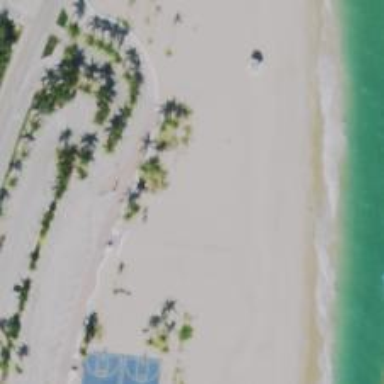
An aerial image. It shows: Pitch used for beach volleyball.